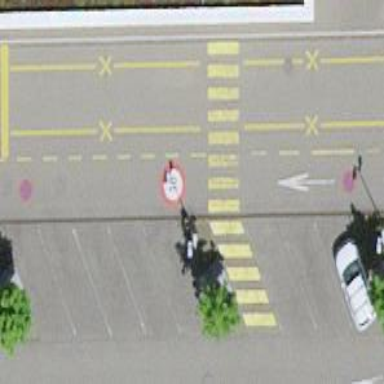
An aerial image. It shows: Uncontrolled zebra crossing on the road.